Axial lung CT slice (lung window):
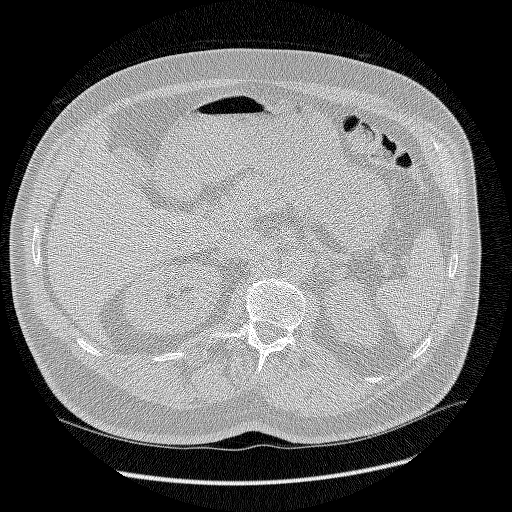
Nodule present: no